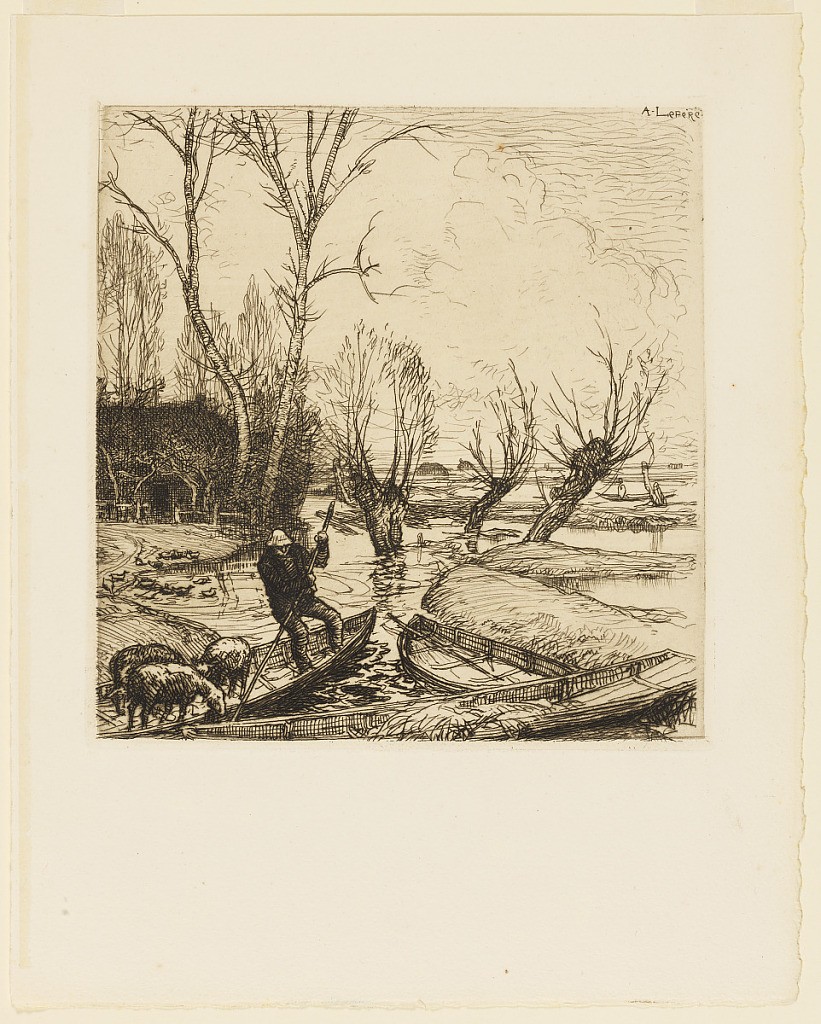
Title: In the Deluged Marsh - The Shepherd (Au marais inonde - Le berger)
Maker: Auguste Lepère, French, 1849 - 1918
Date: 1911
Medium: Etching in black ink on cream-colored paper
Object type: Print
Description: Vertical rectangle. Flat landscape with boatman during flood-time. In the foreground, a farmer ferries sheep. Two empty skiffs seen near-by. Pollard willows and a thatched cottage in the background.